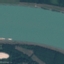
Land use / land cover: River